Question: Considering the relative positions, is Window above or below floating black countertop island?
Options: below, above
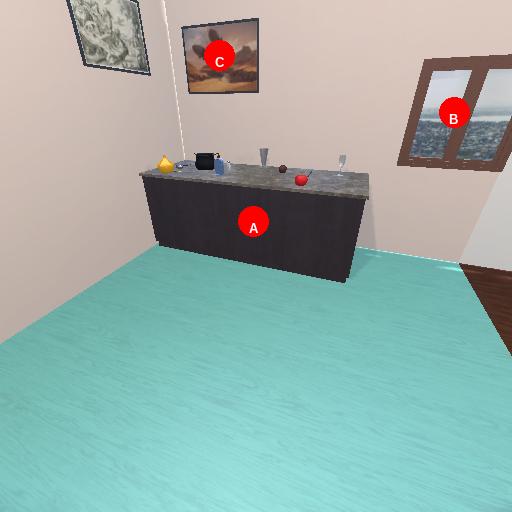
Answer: below